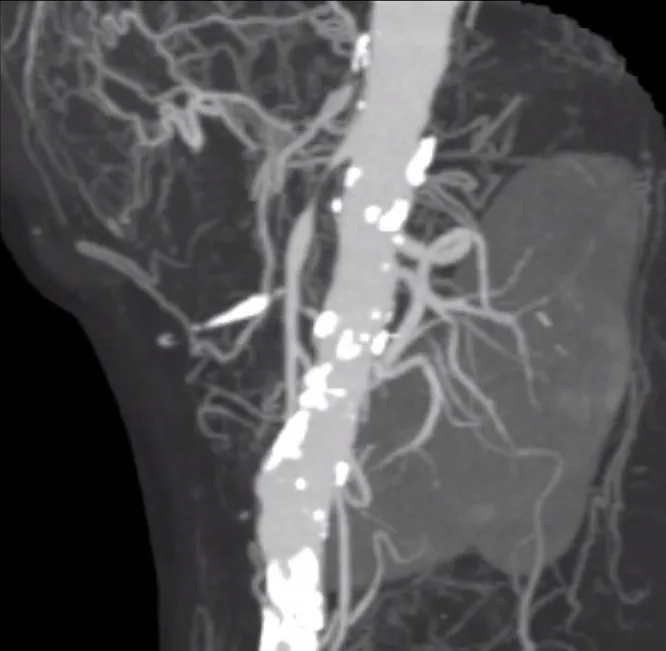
Angiotomography of the abdominal aorta and branches, showing occlusion of the celiac trunk with distal filling via collaterals, and critical stenosis of the superior mesenteric artery and inferior mesenteric artery.
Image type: radiology (ct)